二年级 · 度量几何学
如图, （ ）块这样的正方体积木排成一排有 1 米长。

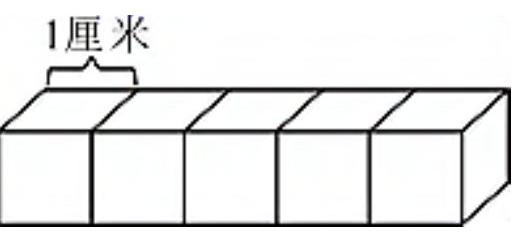
答案: 100